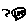
Label: line